Aerial crown-view tile of a tropical tree (Barro Colorado Island, Panama), acquired 20241216:
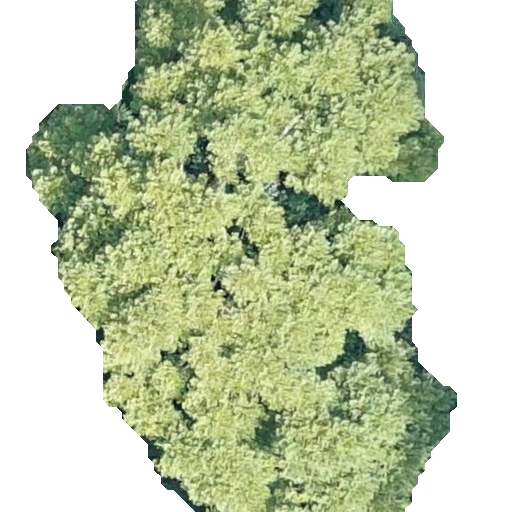
Species: Jacaranda copaia
GBIF accepted scientific name: Jacaranda copaia
Crown area: 263.189 m²